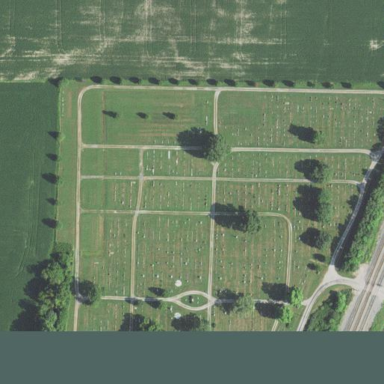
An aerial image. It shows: Cemetery.